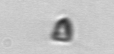
Label: Pyramimonas